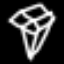
Label: diamond